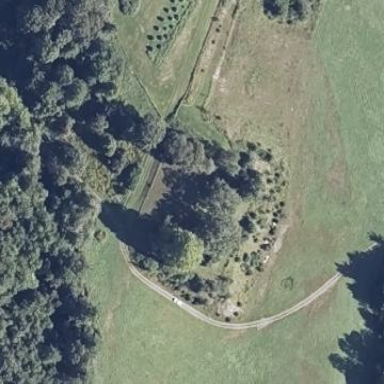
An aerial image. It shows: Cemetery or graveyard.